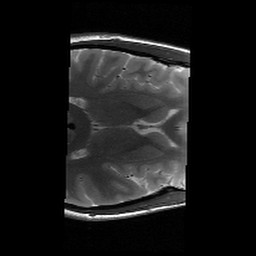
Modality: T2w
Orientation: axial
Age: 22
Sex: female
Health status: healthy
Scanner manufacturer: siemens
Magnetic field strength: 3 T
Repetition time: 6 s
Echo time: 0.064 s